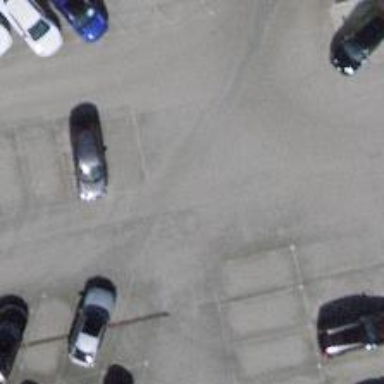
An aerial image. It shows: Road serving as parking aisle.